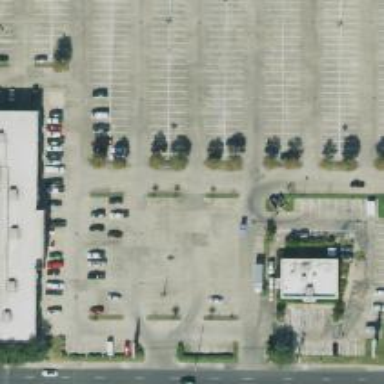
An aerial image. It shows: Parking space is available.